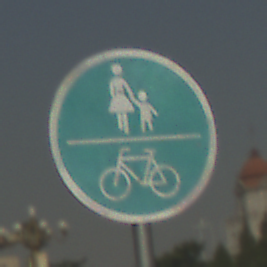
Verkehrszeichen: GemeinsamerGehUndRadweg
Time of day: MorningAfternoon
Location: Outdoor (Suburban)
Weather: Clear
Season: NotSpecified
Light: Natural